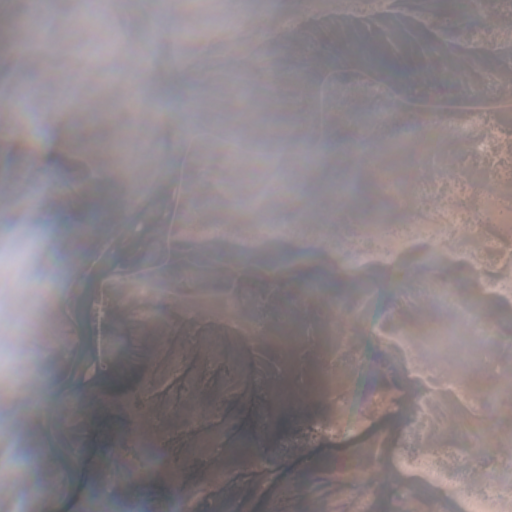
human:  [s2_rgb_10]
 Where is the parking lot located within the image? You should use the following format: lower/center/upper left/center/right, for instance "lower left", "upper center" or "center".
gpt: The parking lot is located in the center left of the image.
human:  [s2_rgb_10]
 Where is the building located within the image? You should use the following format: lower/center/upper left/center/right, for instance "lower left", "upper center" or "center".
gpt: The building is located in the center left of the image.
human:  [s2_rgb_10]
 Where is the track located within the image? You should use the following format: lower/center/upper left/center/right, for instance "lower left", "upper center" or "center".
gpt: There is no track in the image.